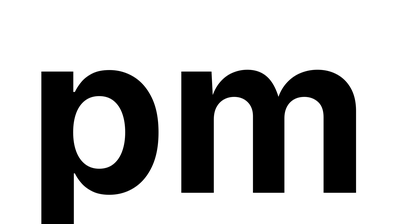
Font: Inter_Bold